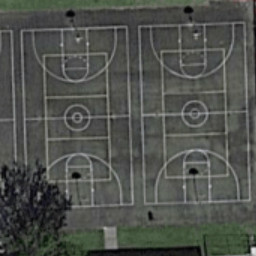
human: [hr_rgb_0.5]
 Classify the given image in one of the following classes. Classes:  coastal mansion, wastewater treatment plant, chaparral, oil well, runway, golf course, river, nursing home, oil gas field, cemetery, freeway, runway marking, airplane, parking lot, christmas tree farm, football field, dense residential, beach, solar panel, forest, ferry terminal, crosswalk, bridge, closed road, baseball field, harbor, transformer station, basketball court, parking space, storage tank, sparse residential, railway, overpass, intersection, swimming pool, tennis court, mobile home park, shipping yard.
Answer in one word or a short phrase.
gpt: basketball court